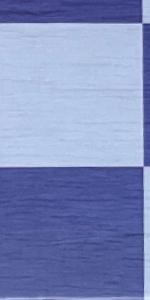
Label: Empty